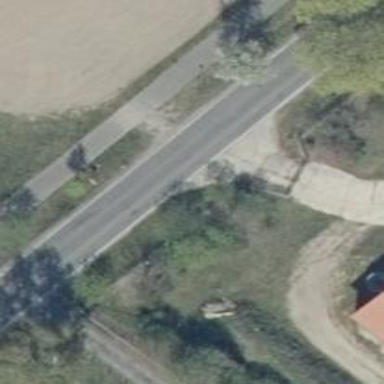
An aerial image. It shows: Well-maintained track road of grade 1.